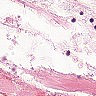
Metastatic tissue present: no